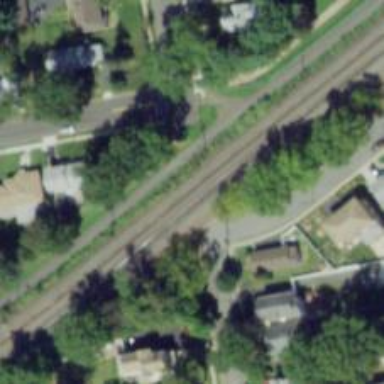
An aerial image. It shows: Railway with bidirectional signals along the rail.